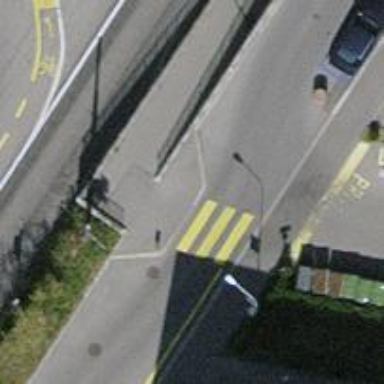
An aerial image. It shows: Uncontrolled crossing on the road.